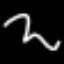
Label: squiggle